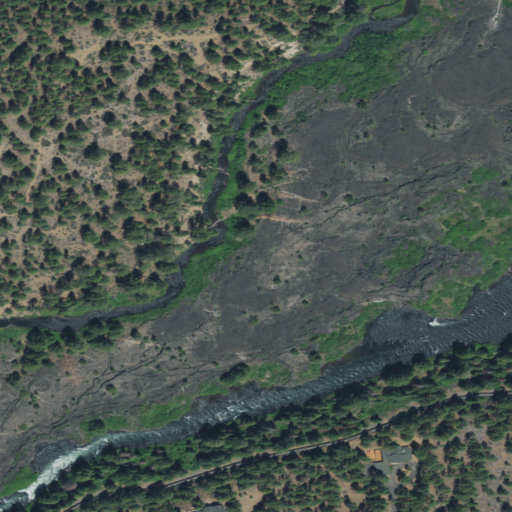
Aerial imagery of lava area in Oregon named Lava Island containing evergreen forest, grassland, open development, open water, and woody wetlands